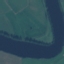
Land use / land cover class: River